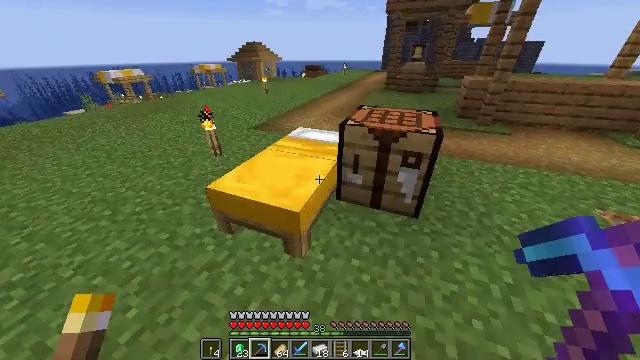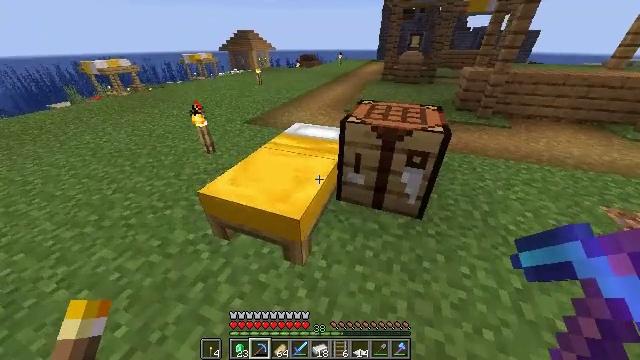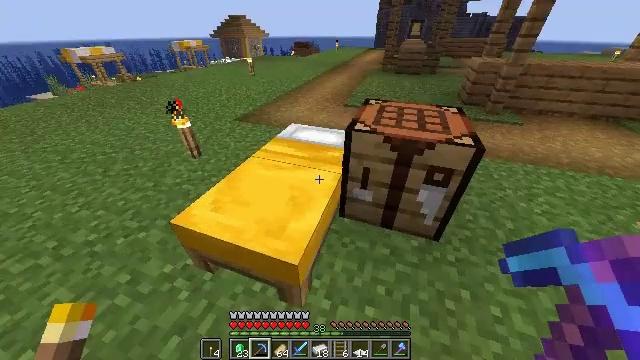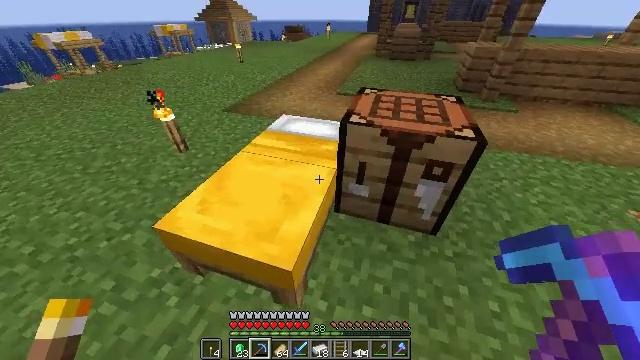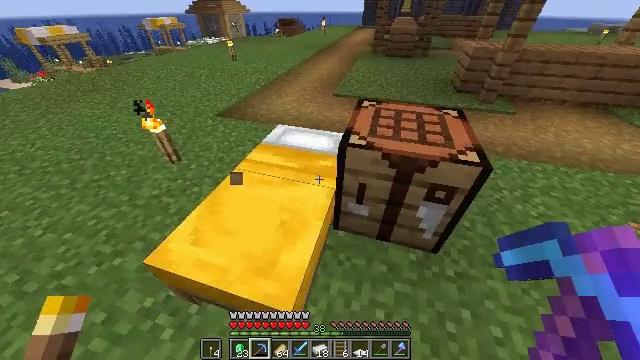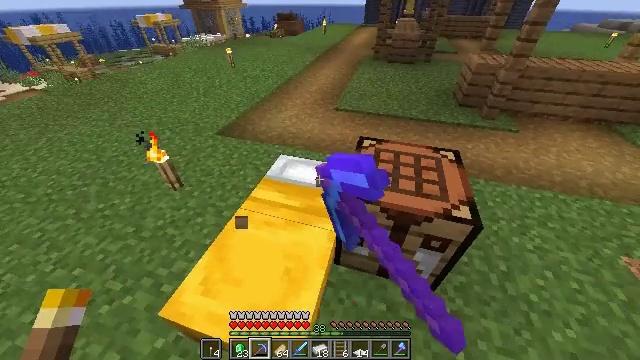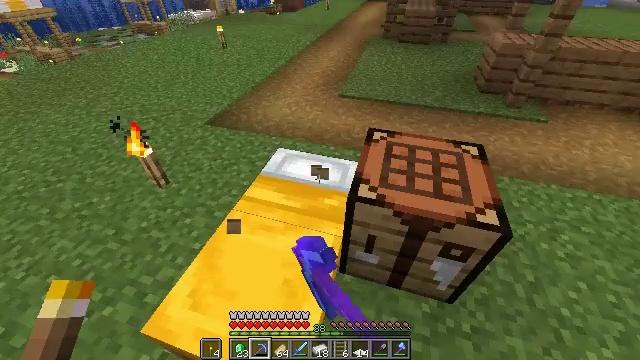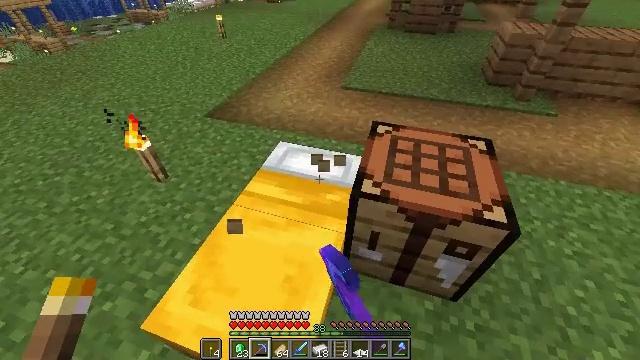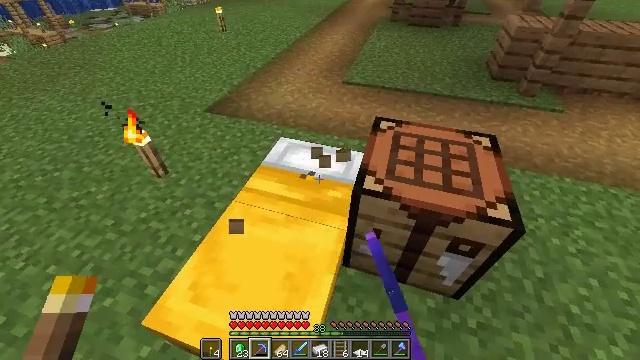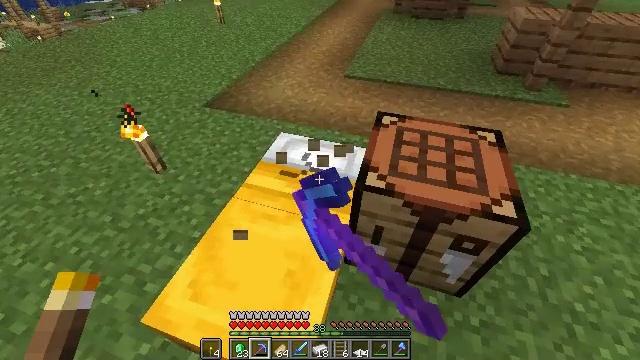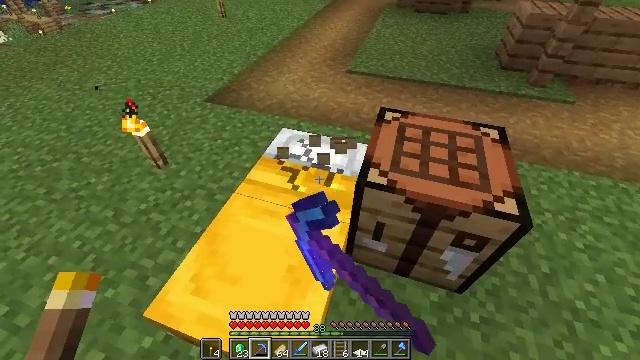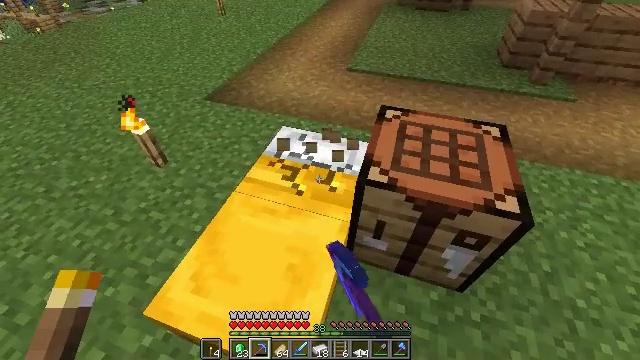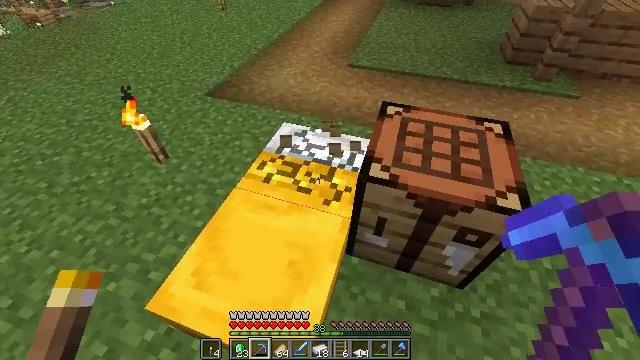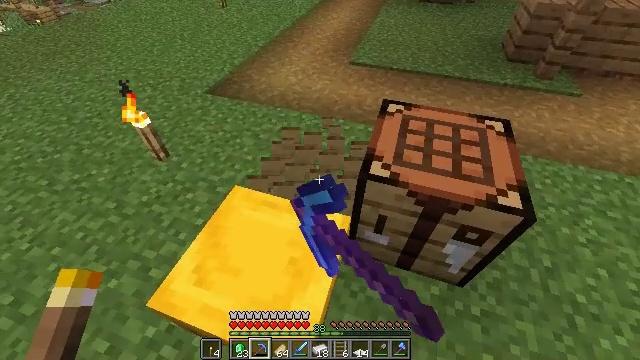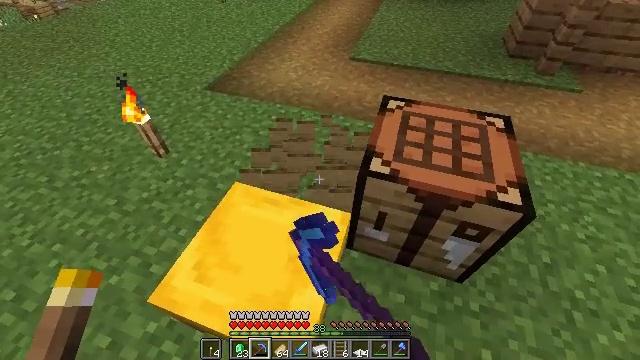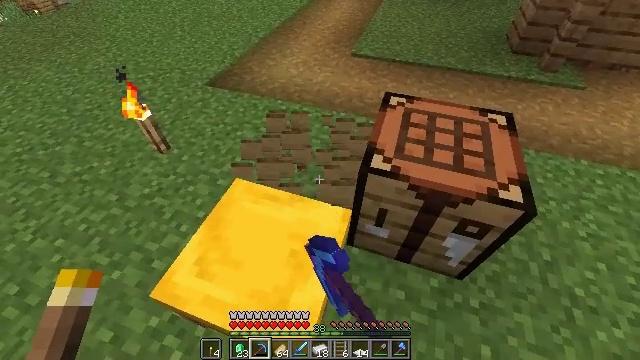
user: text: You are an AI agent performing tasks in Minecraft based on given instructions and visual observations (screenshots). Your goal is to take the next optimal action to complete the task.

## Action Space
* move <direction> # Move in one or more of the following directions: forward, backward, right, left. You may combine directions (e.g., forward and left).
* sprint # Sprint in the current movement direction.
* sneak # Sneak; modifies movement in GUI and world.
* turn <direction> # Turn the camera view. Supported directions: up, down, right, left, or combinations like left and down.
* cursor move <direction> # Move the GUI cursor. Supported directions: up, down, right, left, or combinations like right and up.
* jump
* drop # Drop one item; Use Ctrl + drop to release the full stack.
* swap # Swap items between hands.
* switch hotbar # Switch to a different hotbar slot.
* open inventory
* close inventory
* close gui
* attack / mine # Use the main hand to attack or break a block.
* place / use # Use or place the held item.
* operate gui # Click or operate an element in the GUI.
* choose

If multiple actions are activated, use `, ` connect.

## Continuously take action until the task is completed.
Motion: motion action
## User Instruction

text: Destroy the yellow bed to recycle it.
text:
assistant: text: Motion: move forward, turn right and down
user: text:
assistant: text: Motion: move forward, turn right and down
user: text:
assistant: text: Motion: move forward, turn right and down
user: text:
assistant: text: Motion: turn right and down, attack / mine
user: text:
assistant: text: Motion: attack / mine
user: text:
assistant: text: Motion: turn down, attack / mine
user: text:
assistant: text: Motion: turn down, attack / mine
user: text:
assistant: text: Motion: attack / mine
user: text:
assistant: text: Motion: attack / mine
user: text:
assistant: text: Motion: attack / mine
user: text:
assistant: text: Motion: attack / mine
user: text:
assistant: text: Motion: attack / mine
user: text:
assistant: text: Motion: attack / mine
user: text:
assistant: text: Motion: attack / mine
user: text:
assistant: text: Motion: attack / mine
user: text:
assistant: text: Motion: attack / mine
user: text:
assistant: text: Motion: attack / mine
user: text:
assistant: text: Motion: attack / mine